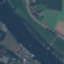
Land use / land cover class: River